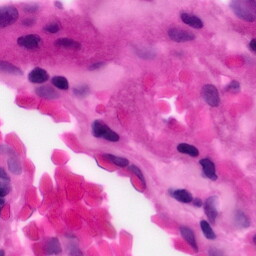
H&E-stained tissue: Pancreatic